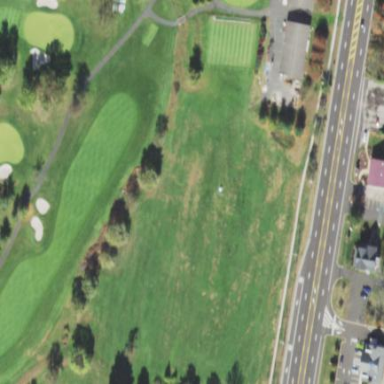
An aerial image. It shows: Grassy area used as driving range for golf.